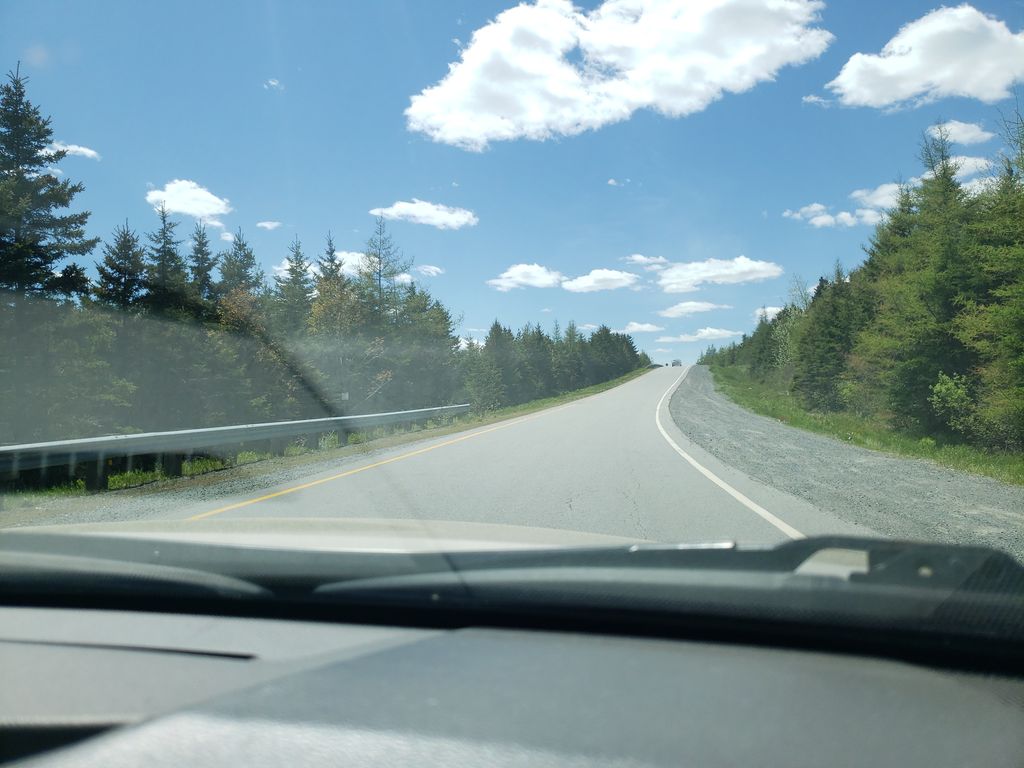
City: halifax